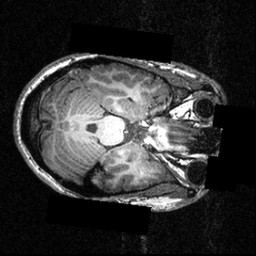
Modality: T1w
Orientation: axial
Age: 21
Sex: male
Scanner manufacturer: siemens
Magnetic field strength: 3.951 T
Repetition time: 1.5 s
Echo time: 0.00335 s